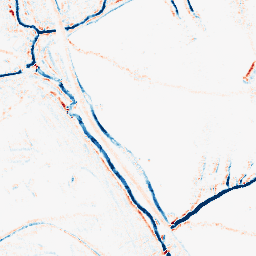
Category: morphological
Decomposition family: morphological_ellipse
Decomposition parameters: operation: average
width: 5
height: 5
Upsampling method: quadratic
Upsampling parameters: scale: 4
Upsampling scale: 4